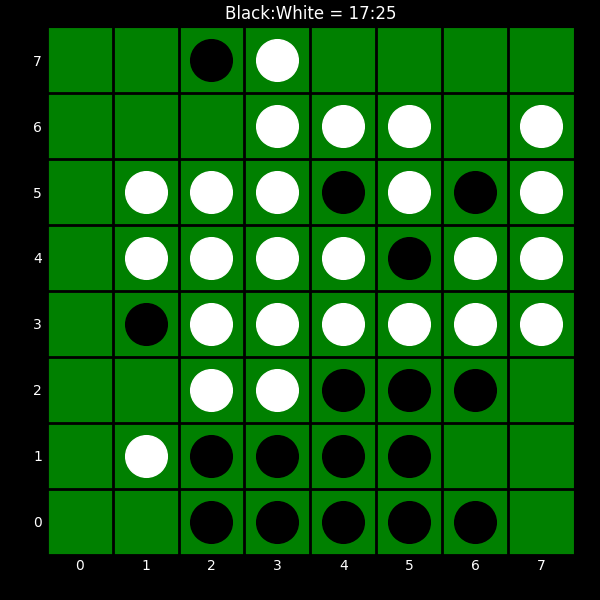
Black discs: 17
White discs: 25